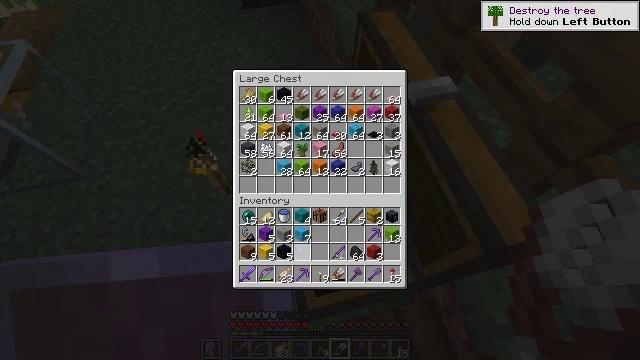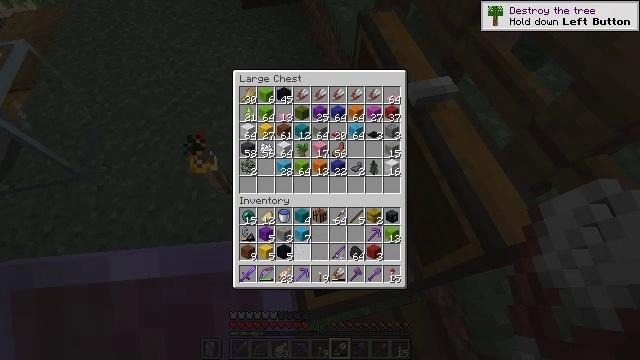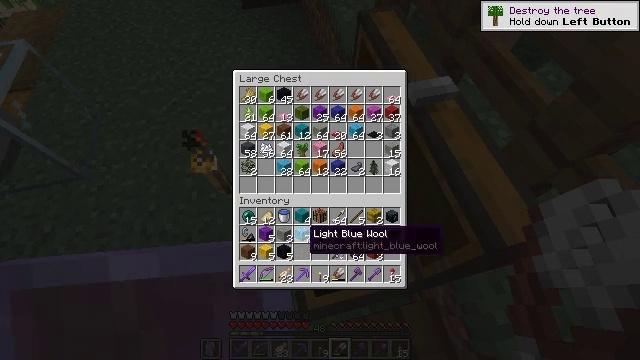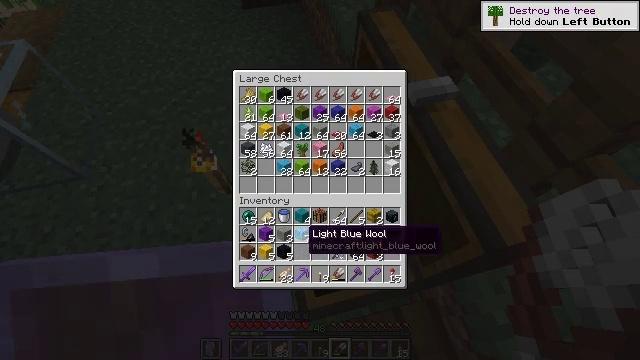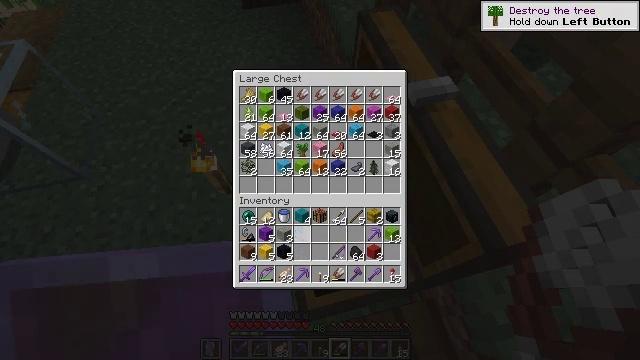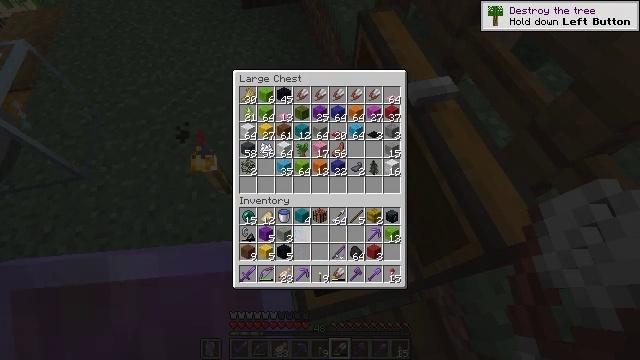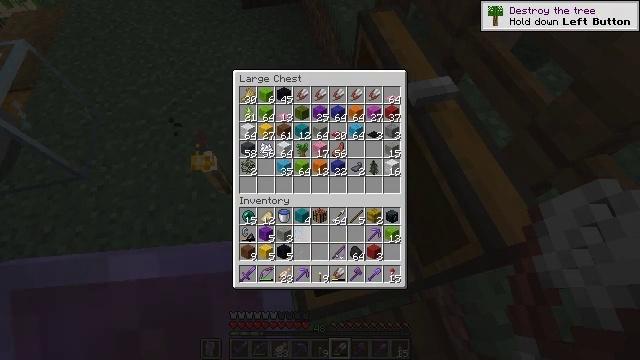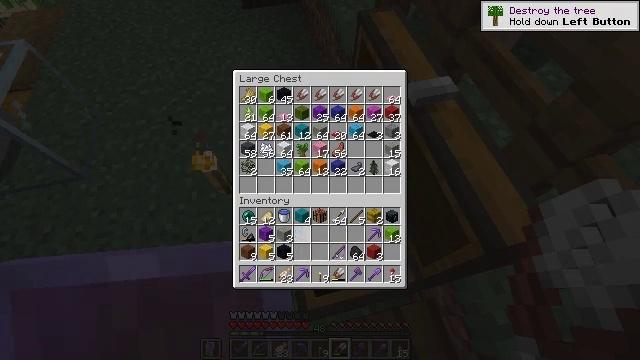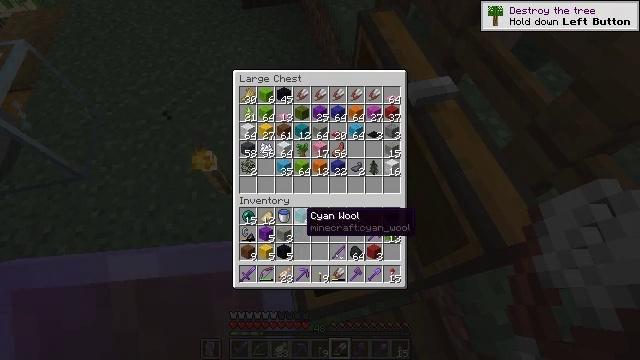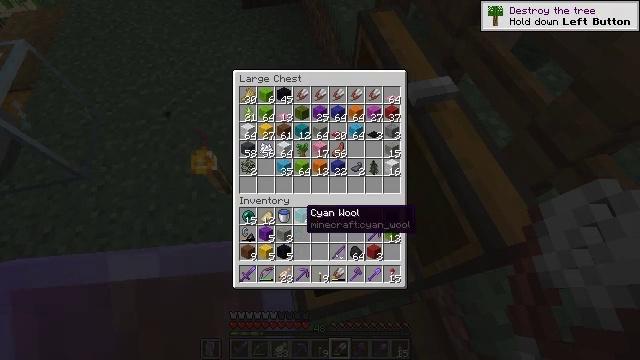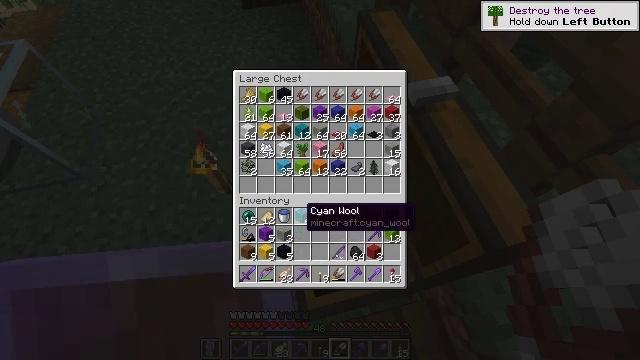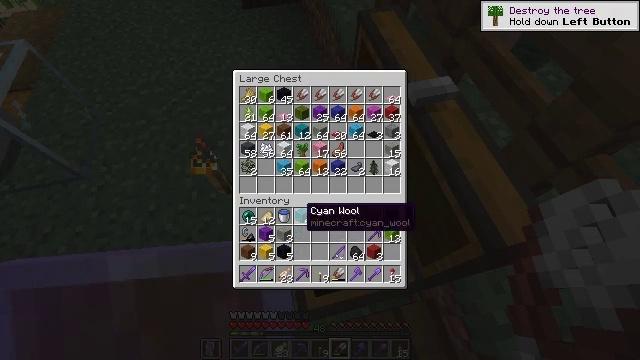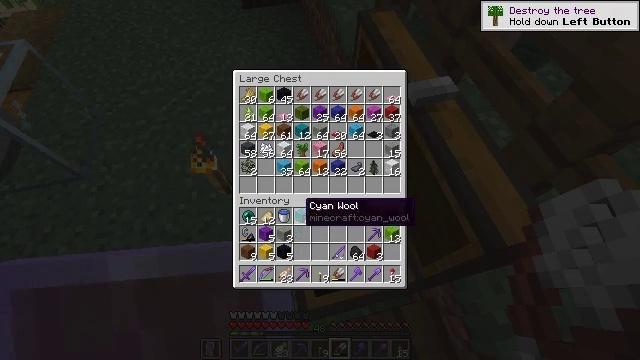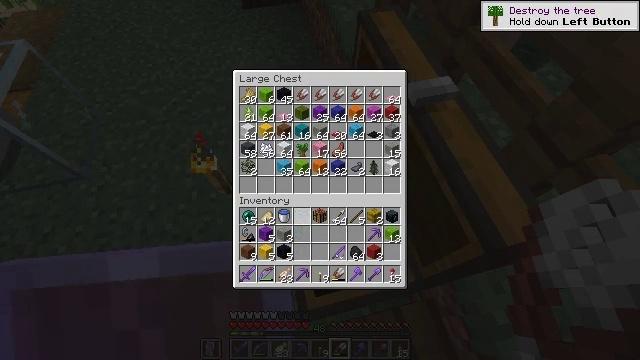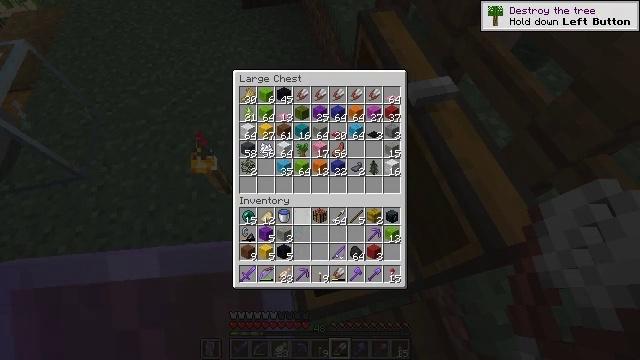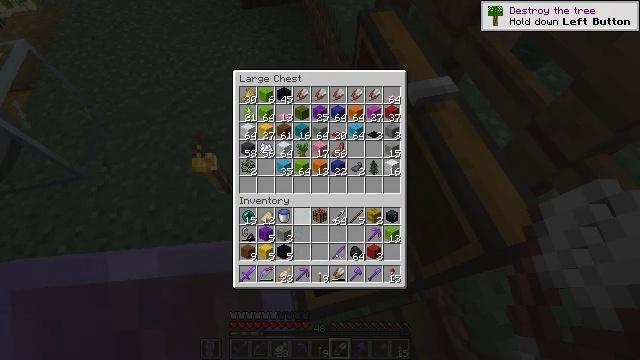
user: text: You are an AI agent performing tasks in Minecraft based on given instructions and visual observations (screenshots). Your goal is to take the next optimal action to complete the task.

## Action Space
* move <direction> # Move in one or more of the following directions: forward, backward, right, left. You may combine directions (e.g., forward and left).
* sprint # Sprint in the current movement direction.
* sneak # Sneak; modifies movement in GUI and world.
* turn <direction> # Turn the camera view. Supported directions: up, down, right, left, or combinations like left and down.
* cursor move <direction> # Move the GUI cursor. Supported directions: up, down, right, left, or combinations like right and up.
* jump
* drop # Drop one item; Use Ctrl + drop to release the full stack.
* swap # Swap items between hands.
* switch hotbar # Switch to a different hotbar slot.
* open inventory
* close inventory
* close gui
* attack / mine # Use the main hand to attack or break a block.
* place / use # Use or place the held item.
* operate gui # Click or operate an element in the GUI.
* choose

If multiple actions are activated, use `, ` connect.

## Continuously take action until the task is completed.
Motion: motion action
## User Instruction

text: craft item air
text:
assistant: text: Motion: sneak
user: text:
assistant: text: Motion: sneak
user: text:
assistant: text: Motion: sneak
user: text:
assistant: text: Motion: sneak, attack / mine
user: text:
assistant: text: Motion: sneak, attack / mine
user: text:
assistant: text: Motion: sneak, attack / mine
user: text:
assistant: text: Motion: sneak, turn up
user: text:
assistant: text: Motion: sneak
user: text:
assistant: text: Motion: sneak
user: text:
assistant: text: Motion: sneak
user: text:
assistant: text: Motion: sneak
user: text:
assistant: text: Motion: sneak
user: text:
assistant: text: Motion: sneak, attack / mine
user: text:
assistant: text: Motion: sneak, attack / mine
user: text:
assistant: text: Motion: sneak, attack / mine
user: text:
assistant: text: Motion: sneak, turn down
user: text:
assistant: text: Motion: sneak, turn down
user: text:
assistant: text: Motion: sneak
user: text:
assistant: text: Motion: sneak
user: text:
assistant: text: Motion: sneak
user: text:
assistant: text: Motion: sneak, attack / mine
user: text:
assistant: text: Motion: sneak, attack / mine
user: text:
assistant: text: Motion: sneak, attack / mine
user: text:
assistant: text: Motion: sneak
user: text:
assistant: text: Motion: sneak
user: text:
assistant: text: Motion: sneak
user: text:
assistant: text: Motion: sneak, attack / mine
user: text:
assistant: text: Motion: sneak, attack / mine
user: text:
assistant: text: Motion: sneak, attack / mine
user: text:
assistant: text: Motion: sneak, turn left, attack / mine